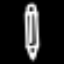
Label: pencil